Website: bh-photo
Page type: billing-address
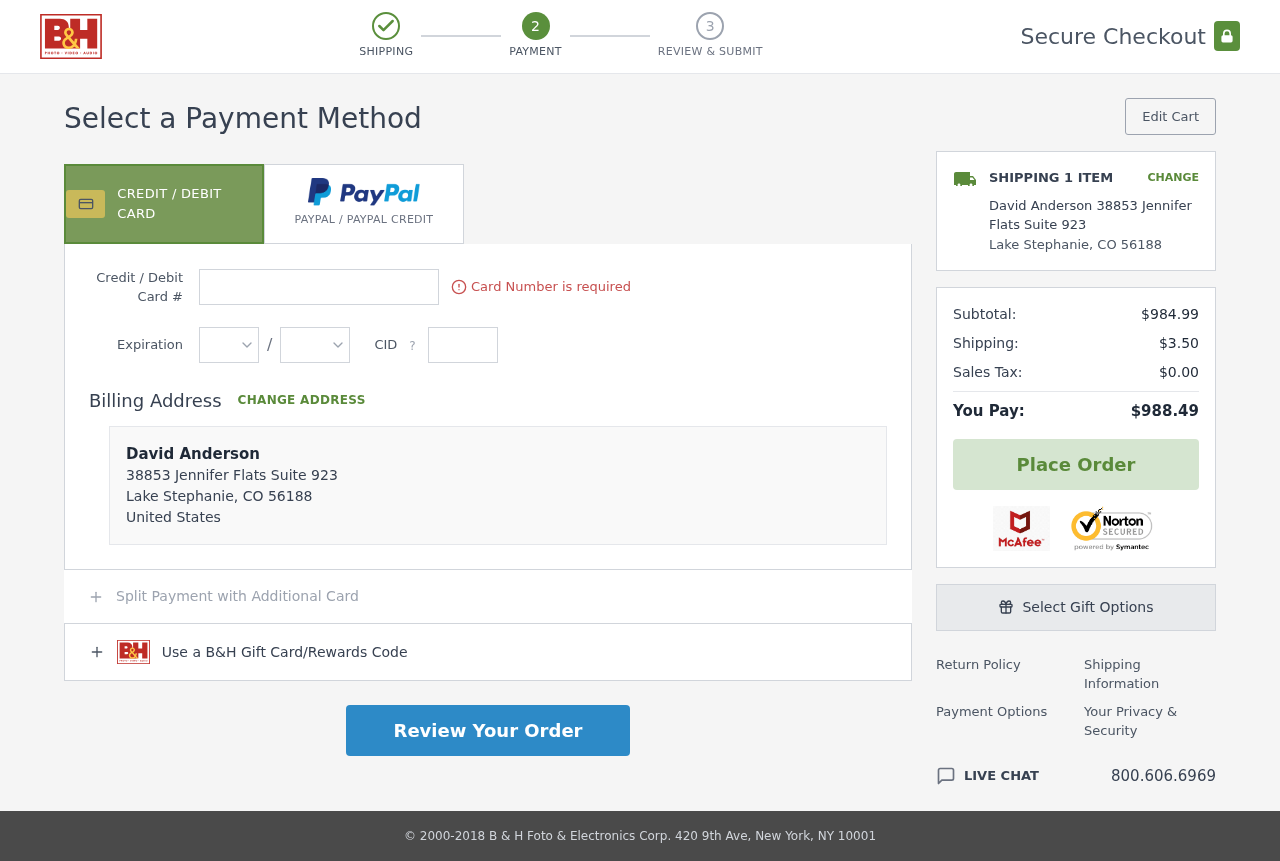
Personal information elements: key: PII_CARD_CVV
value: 368
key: PII_CARD_EXPIRY_MONTH
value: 09
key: PII_CARD_EXPIRY_YEAR
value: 26
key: PII_CARD_NUMBER
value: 6011 4571 6623 2294
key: PII_CITY
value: Lake Stephanie
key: PII_COUNTRY
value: United States
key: PII_FULLNAME
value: David Anderson
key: PII_FULLNAME2
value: David Anderson
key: PII_POSTCODE
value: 56188
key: PII_STATE_ABBR
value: CO
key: PII_STREET
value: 38853 Jennifer Flats Suite 923
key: PII_POSTCODE_FULL
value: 56188
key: PII_POSTCODE_NUMERIC
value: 56188
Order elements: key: ORDER_NUM_ITEMS
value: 1
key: ORDER_SUBTOTAL
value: $984.99
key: ORDER_SHIPPING_COST
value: $3.50
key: ORDER_TAX
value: $0.00
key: ORDER_TOTAL
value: $988.49